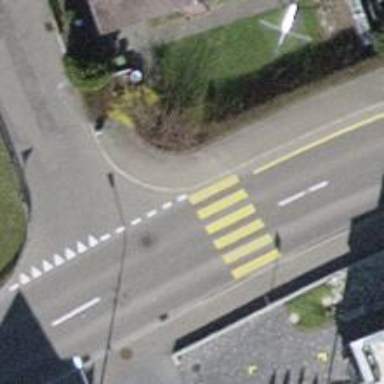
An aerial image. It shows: Marked crossing with zebra stripes on the road.